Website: home-depot
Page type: payment
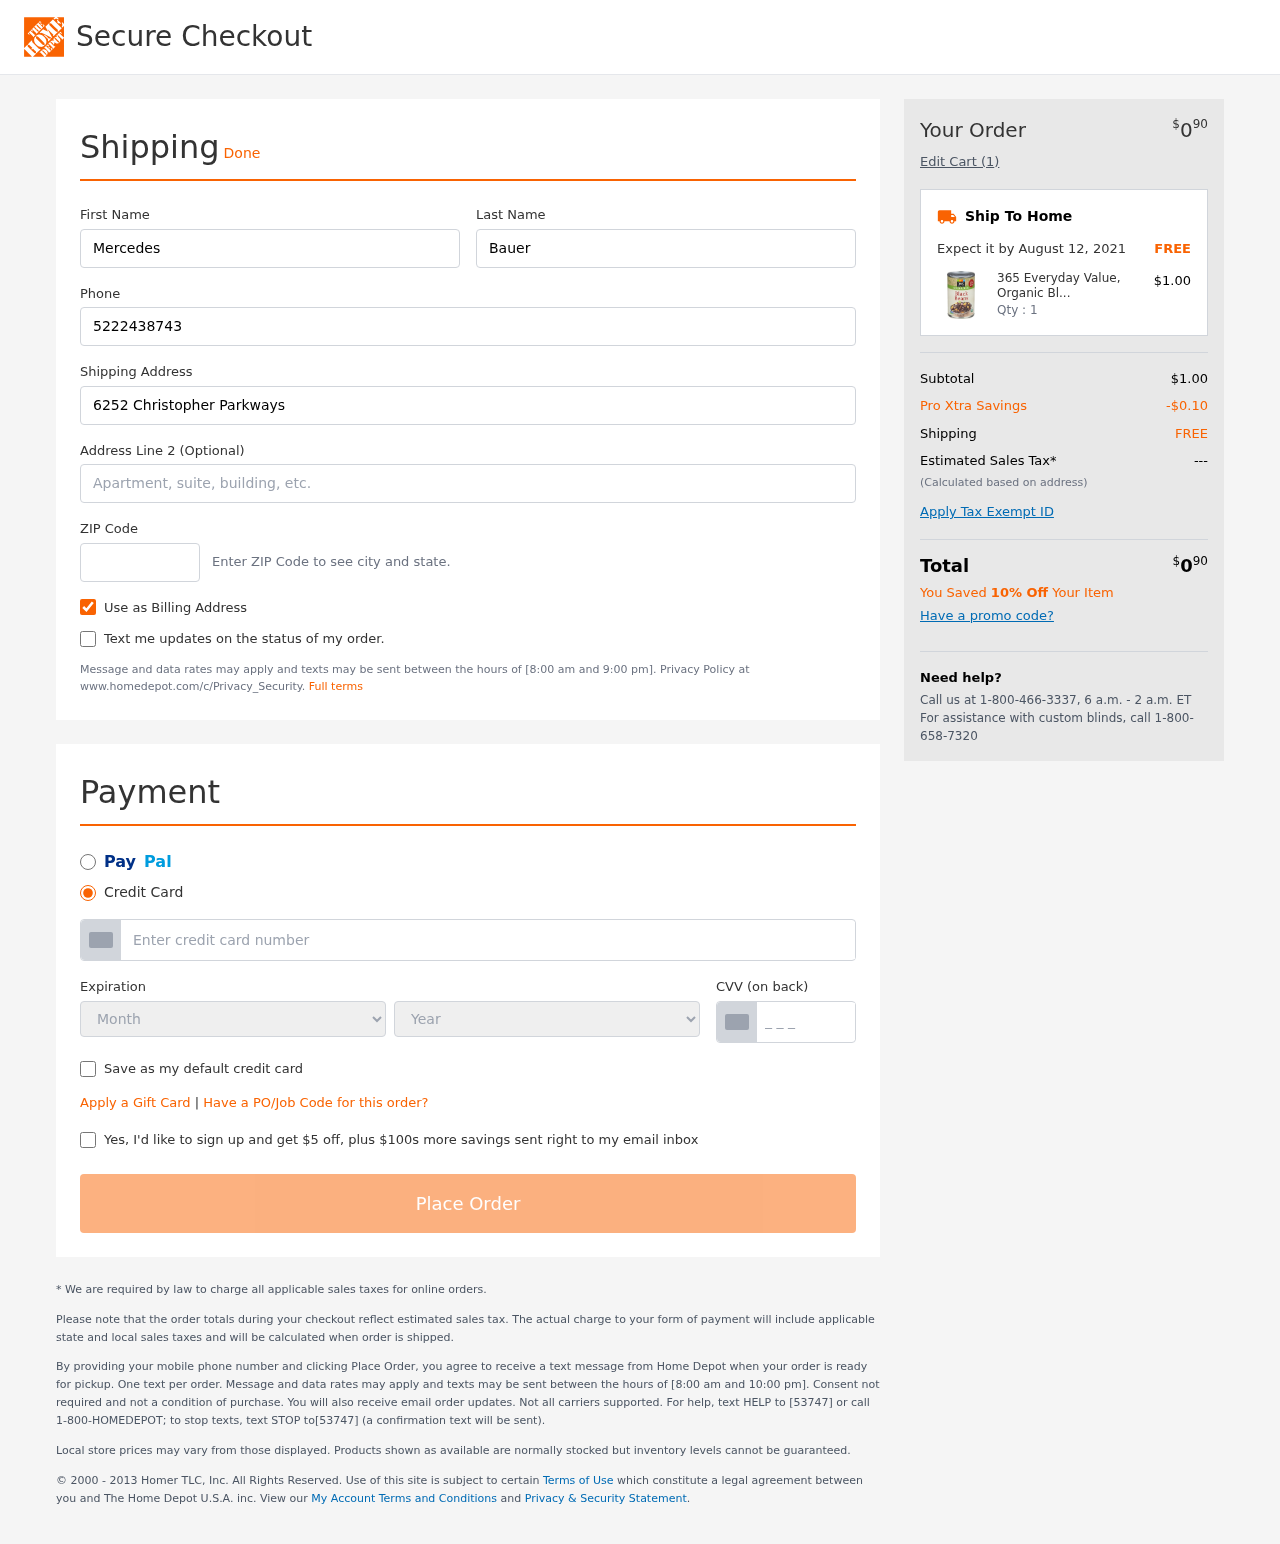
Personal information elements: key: PII_CARD_CVV
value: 289
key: PII_CARD_EXPIRY_MONTH
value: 11
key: PII_CARD_EXPIRY_YEAR
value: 28
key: PII_CARD_NUMBER
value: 4296 4289 2961 6934
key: PII_FIRSTNAME
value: Mercedes
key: PII_LASTNAME
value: Bauer
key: PII_PHONE
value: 5222438743
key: PII_POSTCODE
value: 15927
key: PII_STREET
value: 6252 Christopher Parkways
Product elements: key: PRODUCT1_NAME
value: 365 Everyday Value, Organic Black Beans, 15 oz
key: PRODUCT1_PRICE
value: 1
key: PRODUCT1_QUANTITY
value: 1
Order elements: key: ORDER_TOTAL
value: $090
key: ORDER_NUM_ITEMS
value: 1
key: ORDER_DELIVERY_DATE
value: August 12, 2021
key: ORDER_SUBTOTAL
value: $1.00
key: ORDER_DISCOUNT
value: -$0.10
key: ORDER_SHIPPING_COST
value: FREE